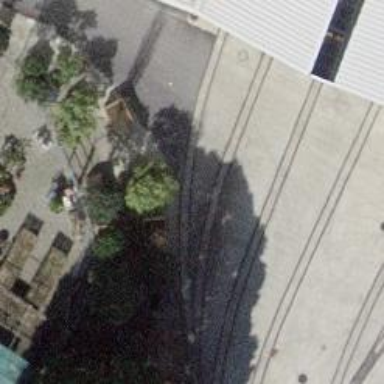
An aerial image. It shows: Narrow-gauge railway with one track passing through yard.